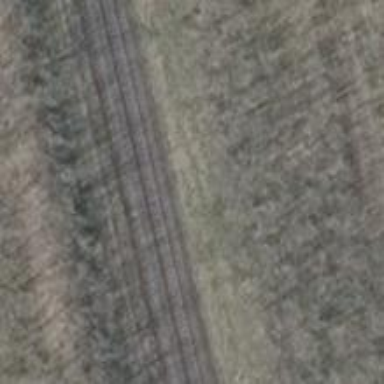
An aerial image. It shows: Milestone along the railway with catenary mast.